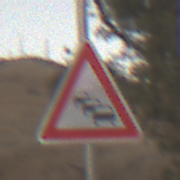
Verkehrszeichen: Stau
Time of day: SunriseSunset
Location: Outdoor (RoadRail)
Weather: PartlyCloudy
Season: NotSpecified
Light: Natural